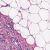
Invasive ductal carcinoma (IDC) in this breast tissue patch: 1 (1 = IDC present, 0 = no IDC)